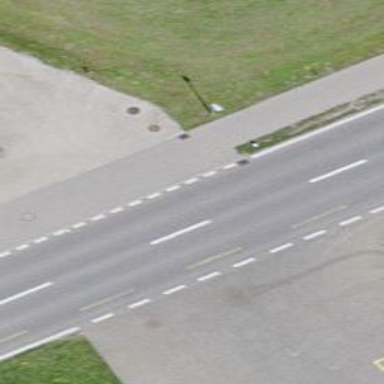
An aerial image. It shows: Asphalt road with primary highway designation. There is dedicated cycle lane on the left.